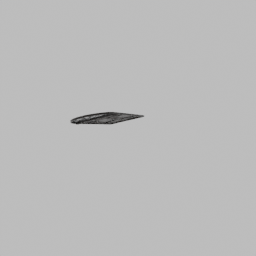
Label: architecture